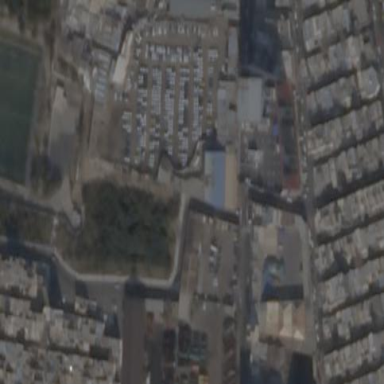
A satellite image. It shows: Parking area.